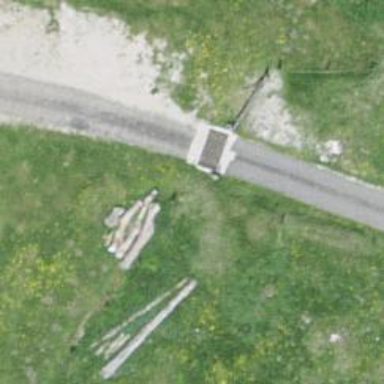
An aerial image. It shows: Cattle grid barrier.